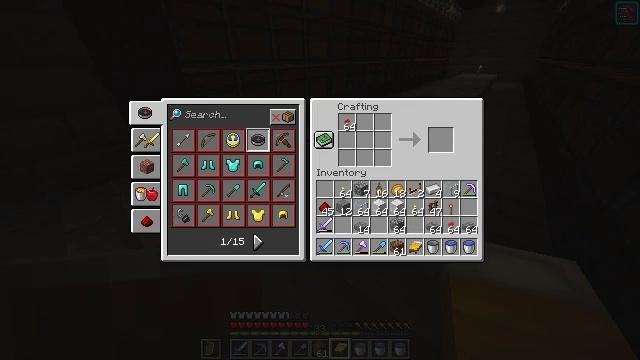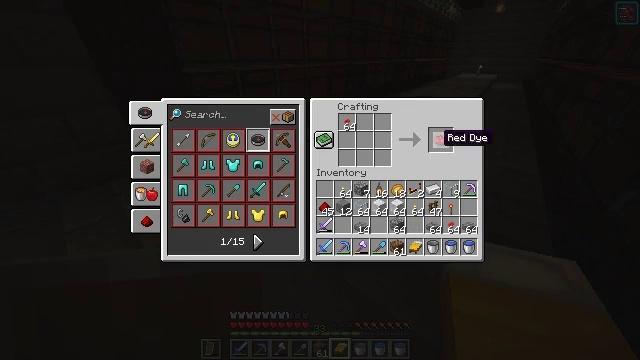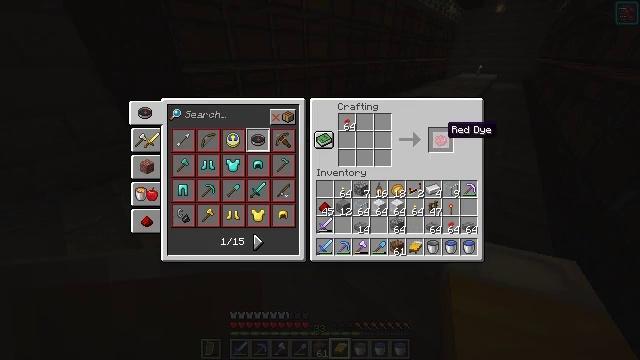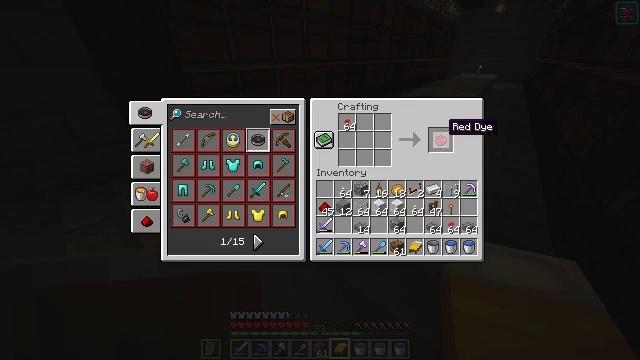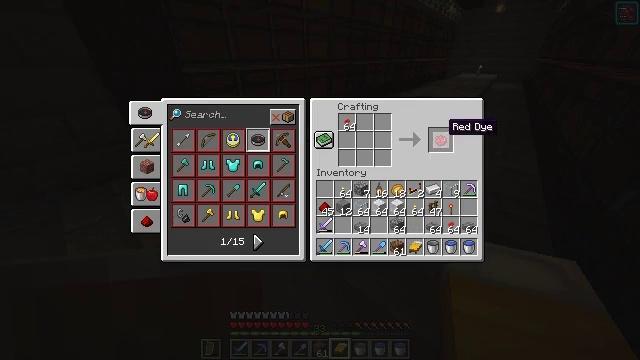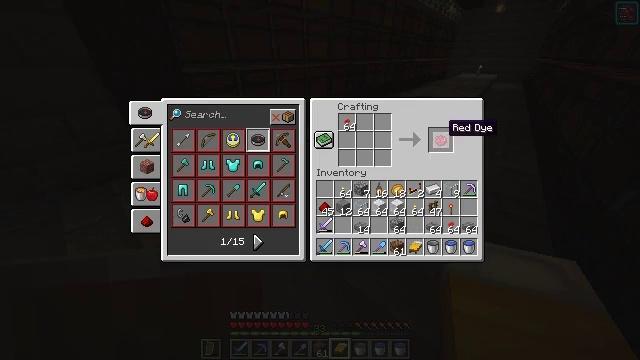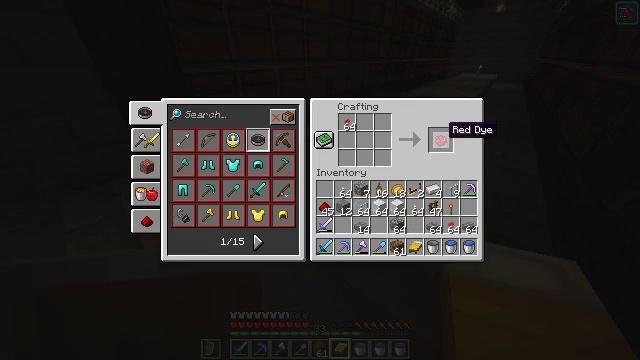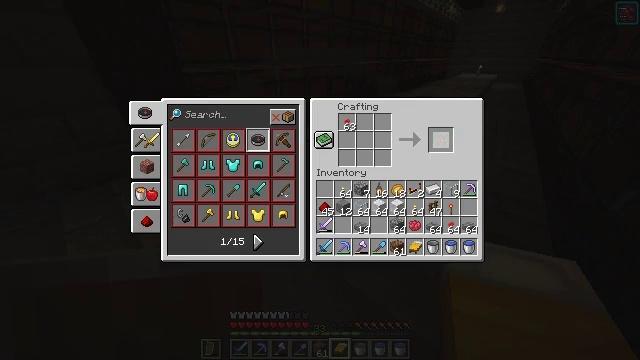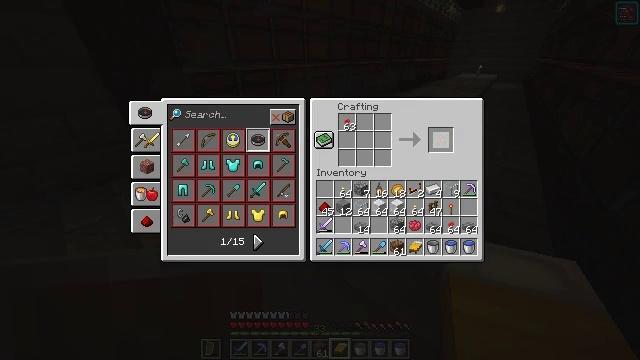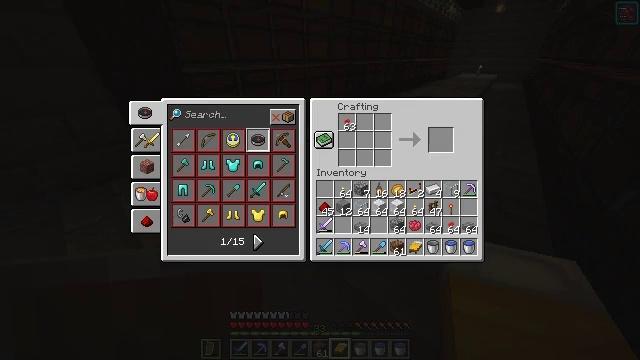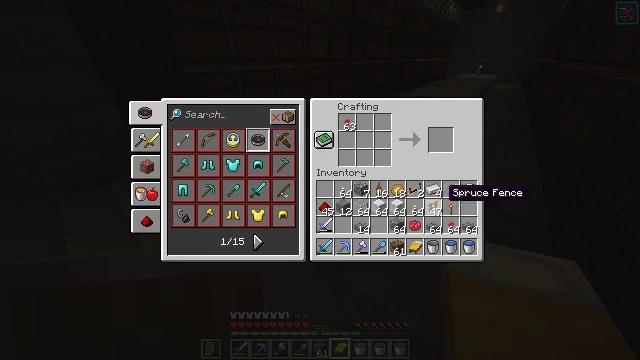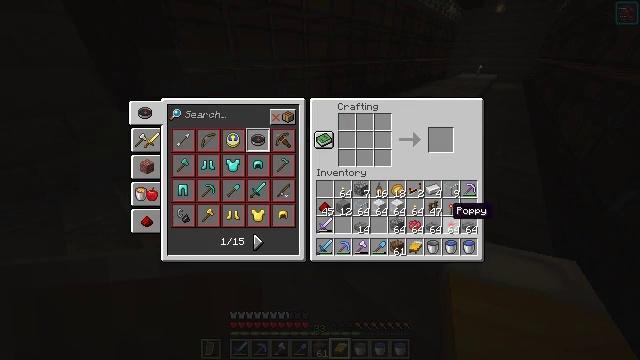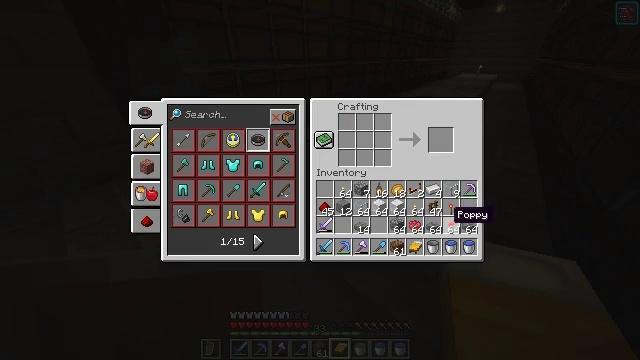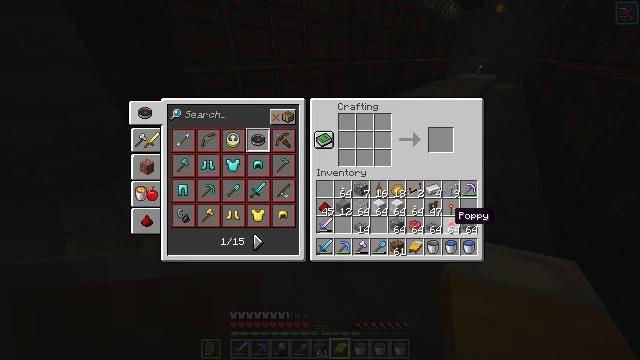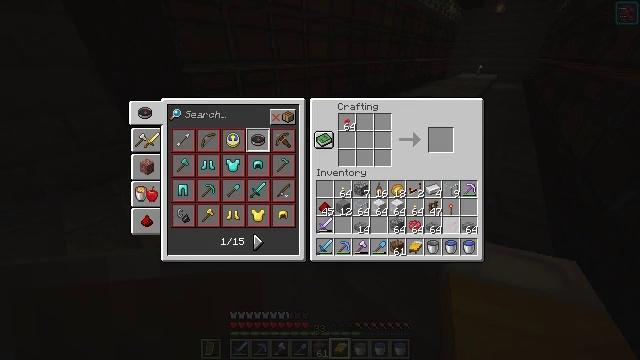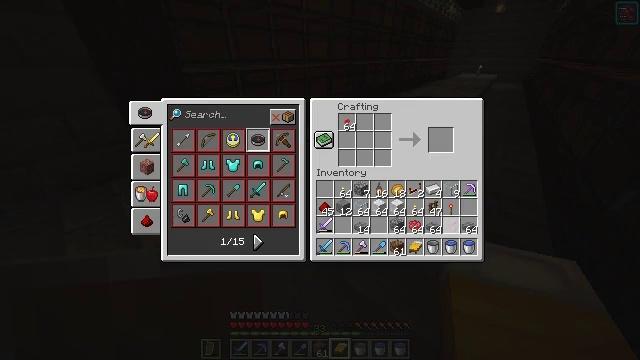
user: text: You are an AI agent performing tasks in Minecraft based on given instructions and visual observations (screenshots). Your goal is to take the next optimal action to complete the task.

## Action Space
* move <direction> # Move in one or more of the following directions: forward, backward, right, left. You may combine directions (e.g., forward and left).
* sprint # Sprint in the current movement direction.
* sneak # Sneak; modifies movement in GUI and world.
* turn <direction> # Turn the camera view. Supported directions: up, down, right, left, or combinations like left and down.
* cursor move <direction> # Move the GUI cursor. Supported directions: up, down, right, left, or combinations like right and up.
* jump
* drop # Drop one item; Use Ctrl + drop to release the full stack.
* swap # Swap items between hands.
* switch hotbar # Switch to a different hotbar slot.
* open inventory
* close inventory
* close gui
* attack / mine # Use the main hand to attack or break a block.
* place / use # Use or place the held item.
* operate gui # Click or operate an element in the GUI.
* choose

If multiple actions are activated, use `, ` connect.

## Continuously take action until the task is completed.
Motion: motion action
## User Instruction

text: Convert a red tulip into red dye in crafting.
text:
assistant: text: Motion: sneak, cursor move up
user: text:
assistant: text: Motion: sneak, cursor move up
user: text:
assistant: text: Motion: sneak
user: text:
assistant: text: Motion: sneak
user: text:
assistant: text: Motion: sneak
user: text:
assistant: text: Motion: sneak
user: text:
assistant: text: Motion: sneak, choose
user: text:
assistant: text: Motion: sneak, choose
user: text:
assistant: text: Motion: sneak, cursor move down
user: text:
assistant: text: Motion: sneak, cursor move down
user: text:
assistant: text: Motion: sneak, cursor move down
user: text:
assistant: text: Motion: sneak
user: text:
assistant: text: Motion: sneak
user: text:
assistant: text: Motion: sneak, choose
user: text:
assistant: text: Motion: sneak, choose
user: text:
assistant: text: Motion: sneak, cursor move up
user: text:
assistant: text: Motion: sneak, cursor move up
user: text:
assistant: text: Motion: sneak, cursor move up
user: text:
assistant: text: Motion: sneak, cursor move up
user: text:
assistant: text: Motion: sneak
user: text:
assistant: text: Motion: sneak
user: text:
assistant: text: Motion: sneak
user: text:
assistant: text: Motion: sneak
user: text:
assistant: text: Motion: sneak, choose
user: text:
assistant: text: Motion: sneak, choose
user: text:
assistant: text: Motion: sneak, cursor move down
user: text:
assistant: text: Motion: sneak, cursor move down
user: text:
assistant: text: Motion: sneak, cursor move left and down
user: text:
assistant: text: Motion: sneak